Interaction volume radius: 5 \u00c5
Interaction volume height: 10 \u00c5
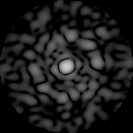
Disorder parameter: 0.8906